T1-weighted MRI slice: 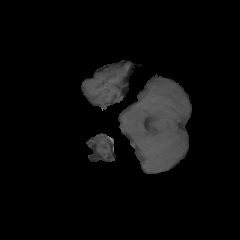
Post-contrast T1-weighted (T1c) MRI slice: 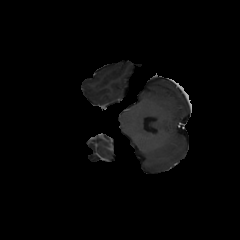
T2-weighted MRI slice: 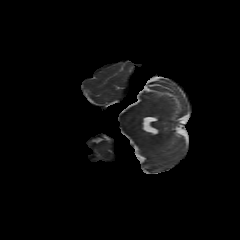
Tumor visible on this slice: no